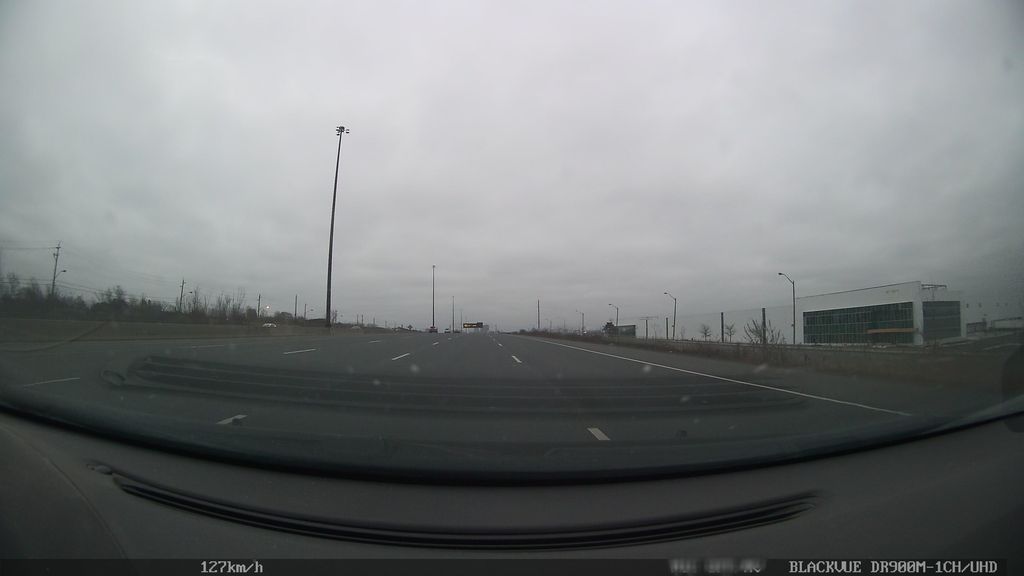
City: toronto